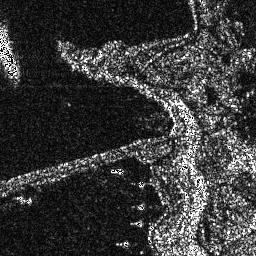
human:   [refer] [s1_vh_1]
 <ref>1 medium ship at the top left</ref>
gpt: <box>[[0, 10, 8, 32, 0]]</box>